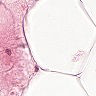
Metastatic tissue present: no